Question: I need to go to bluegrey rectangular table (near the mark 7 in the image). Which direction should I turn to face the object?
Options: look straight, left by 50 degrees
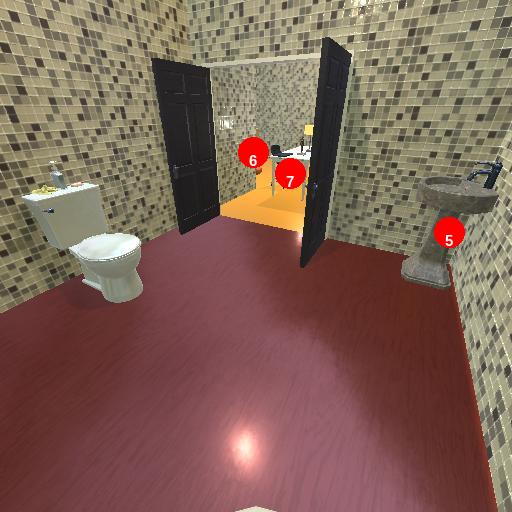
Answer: look straight